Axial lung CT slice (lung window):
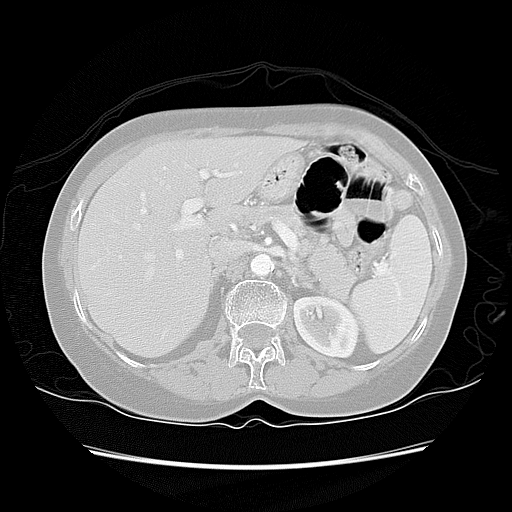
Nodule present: no